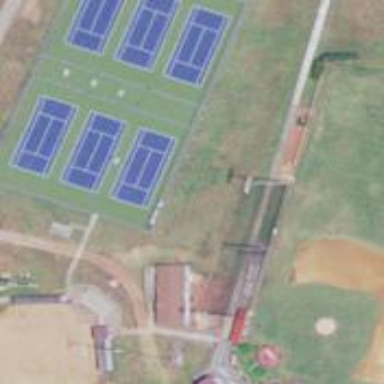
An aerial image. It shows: Tennis court in leisure pitch.